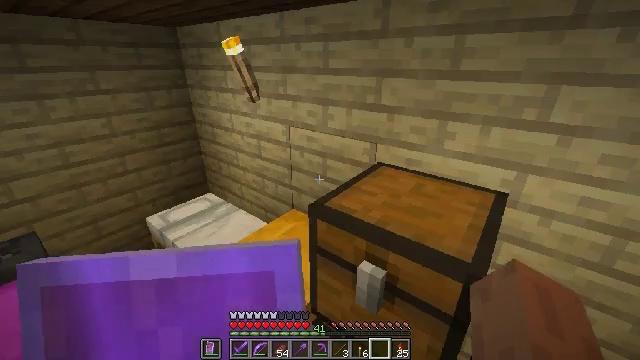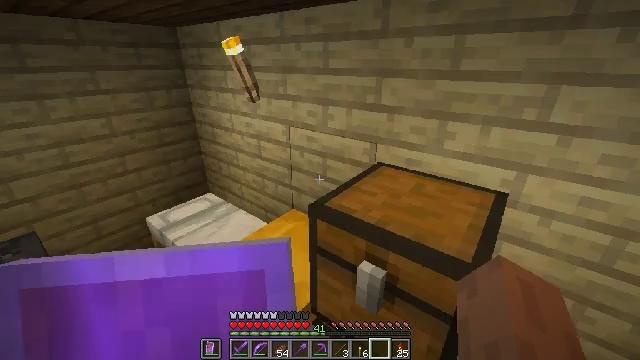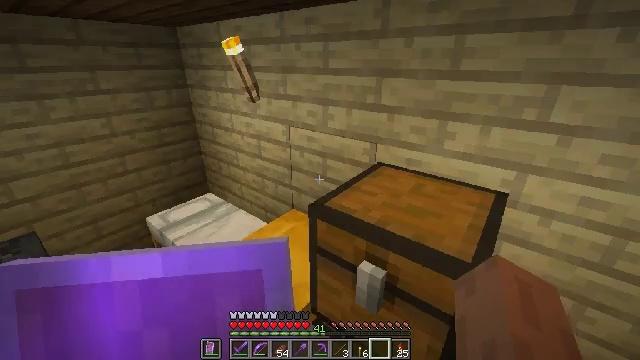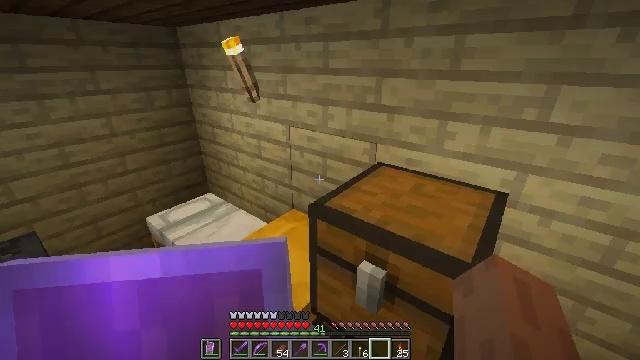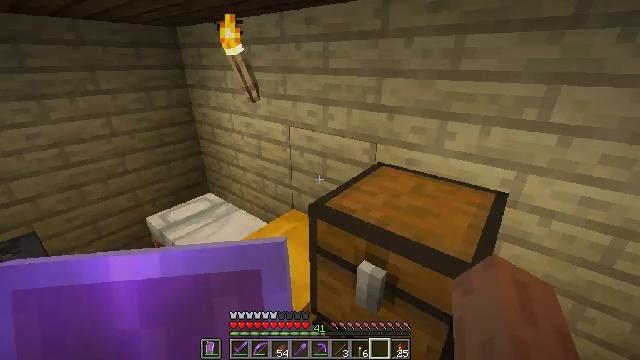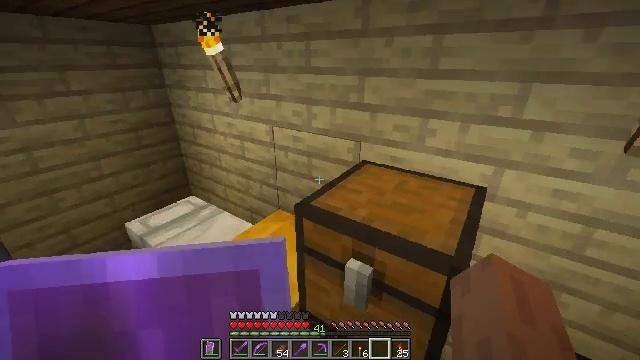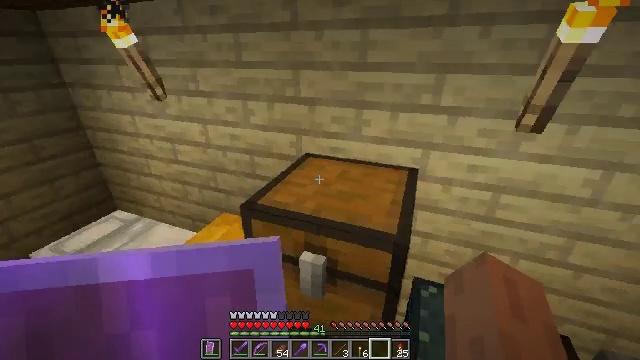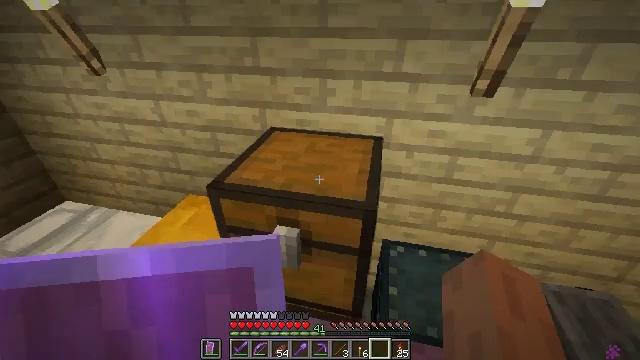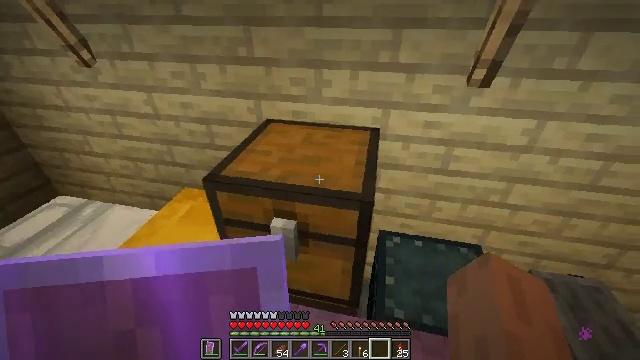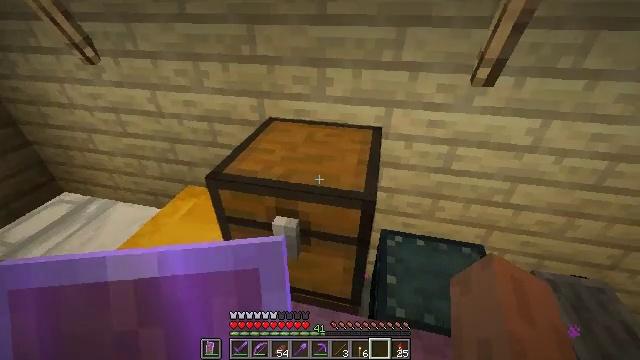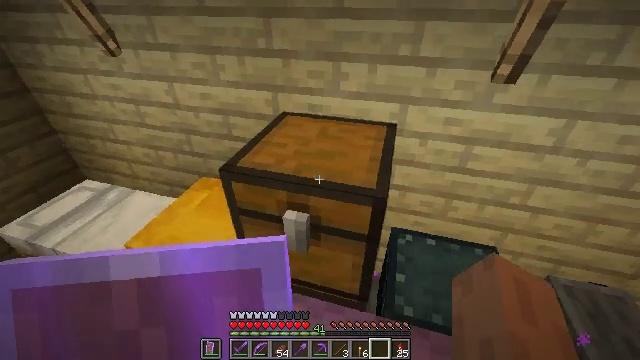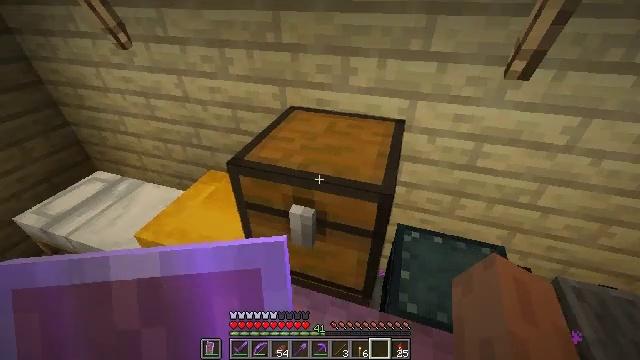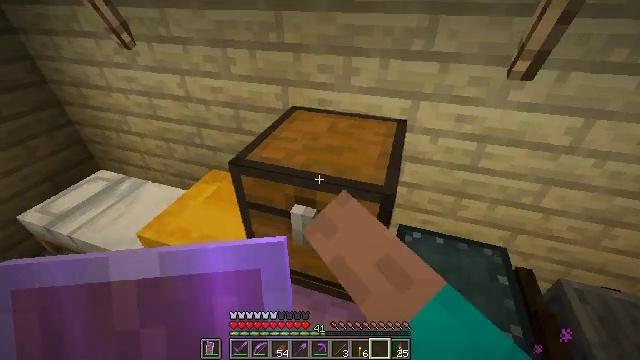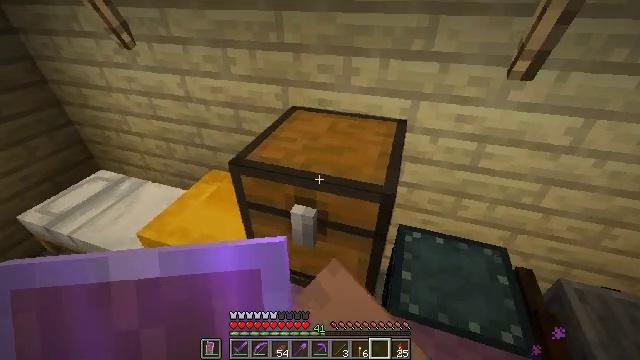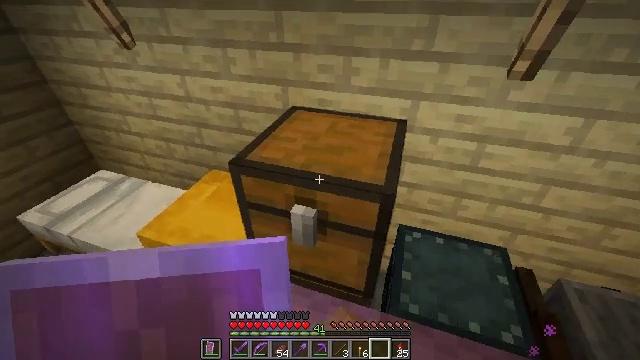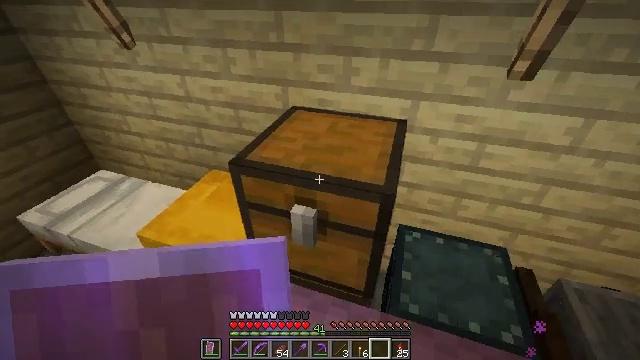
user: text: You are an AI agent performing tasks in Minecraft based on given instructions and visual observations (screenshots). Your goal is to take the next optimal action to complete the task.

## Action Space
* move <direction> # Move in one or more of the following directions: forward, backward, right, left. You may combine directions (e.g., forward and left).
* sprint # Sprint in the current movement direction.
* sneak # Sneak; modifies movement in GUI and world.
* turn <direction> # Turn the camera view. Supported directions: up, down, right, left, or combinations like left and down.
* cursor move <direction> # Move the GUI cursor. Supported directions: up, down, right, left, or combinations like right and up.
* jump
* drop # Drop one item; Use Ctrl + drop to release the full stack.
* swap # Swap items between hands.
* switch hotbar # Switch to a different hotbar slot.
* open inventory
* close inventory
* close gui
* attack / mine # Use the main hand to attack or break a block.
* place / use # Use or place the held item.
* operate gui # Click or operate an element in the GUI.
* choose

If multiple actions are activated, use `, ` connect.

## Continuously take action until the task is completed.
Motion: motion action
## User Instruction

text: mine block cyan shulker box
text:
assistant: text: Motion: no_op
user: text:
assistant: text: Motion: no_op
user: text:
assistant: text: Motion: no_op
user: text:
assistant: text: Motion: no_op
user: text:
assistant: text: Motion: turn right
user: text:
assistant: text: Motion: turn right and down
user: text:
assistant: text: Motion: turn right and down
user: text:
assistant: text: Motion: turn down
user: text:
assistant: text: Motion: no_op
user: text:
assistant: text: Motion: turn left and down
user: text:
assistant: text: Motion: turn left and down, use / place
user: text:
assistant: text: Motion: use / place
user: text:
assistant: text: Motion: use / place
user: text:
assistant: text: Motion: no_op
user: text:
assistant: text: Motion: no_op
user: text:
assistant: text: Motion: no_op
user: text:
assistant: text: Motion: no_op
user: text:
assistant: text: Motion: no_op
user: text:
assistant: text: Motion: no_op
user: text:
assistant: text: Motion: no_op
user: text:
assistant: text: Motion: no_op
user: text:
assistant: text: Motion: no_op
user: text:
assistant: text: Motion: no_op
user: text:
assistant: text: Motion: no_op
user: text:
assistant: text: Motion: no_op
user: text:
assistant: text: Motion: turn left
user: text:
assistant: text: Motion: no_op
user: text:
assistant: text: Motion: turn left
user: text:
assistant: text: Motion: turn left
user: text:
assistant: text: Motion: turn left